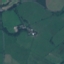
Label: Pasture